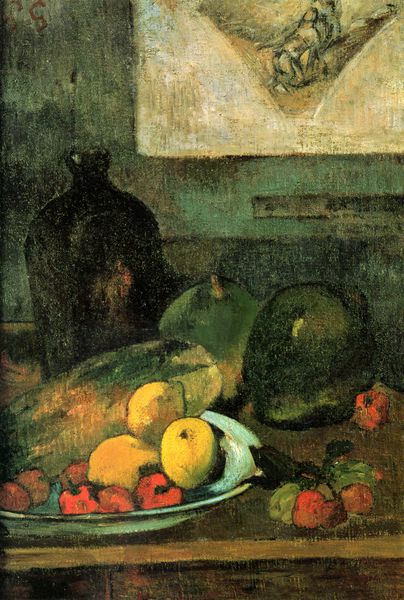
Titel: Stilleben vor einem Stich Delacroix's
Künstler: Paul Gauguin
Standort: Strasbourg
Institution: Musée d'Art moderne
Schlagwörter: blau, blätter, dunkel, gemälde, schatten, wasser, weiß, cezanne, gelb, grün, blume, blumen, braun, bunt, fenster, glas, hintergrund, holz, licht, orange, schwarz, skizze, tisch, türkis, zeichnung, zimmer, blüte, obst, rot, hochformat, malerei, flasche, wand, mensch, messer, schale, schüssel, teller, bild, öl, figur, blatt, schön, rund, frucht, früchte, gemüse, kanne, krug, kürbis, stilleben, stillleben, ton, vase, apfel, tomate, äpfel, perspektive, studie, moderne, farben, lila, violett, red, white, essen, wein, dark, green, painting, table, tapete, yellow, brot, blumenstrauss, gauguin, birne, kante, avocado, kirschen, melone, birnen, holztisch, gefäß, bruan, paul, brett, erdbeeren, leinwand, speisen, tischplatte, fisch, obstschale, apple, food, fruit, grünlich, aprikosen, granat, granatapfel, melonen, pfirsiche, pflaume, zitrone, fensterblick, impressionism, shadow, zitronen, kirsche, matisse, natura morta, bauchig, still life, mango, hochrechteckig, paprika, gurke, papaya, bottle, gaben, quitten, erdbeere, granatäpfel, glaskanne, plate, nahrungsmittel, zucchini, falsche, stem, mangos, auberginen, fruits, cecanne, ge,üse, genüse, vegetables, stillleben mit zitronen, kurbis, moody, zutronen, gemüsestilleben, flasche#, gelbe zitrone, früchtetisch, lemons, pfirsich, strawberry, paintig, zeitrone